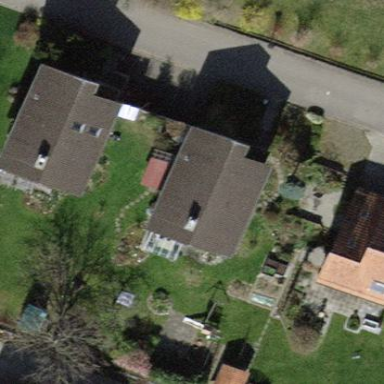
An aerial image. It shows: Detached building.